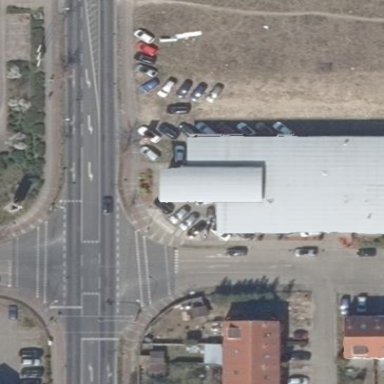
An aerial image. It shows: Building housing car shop.